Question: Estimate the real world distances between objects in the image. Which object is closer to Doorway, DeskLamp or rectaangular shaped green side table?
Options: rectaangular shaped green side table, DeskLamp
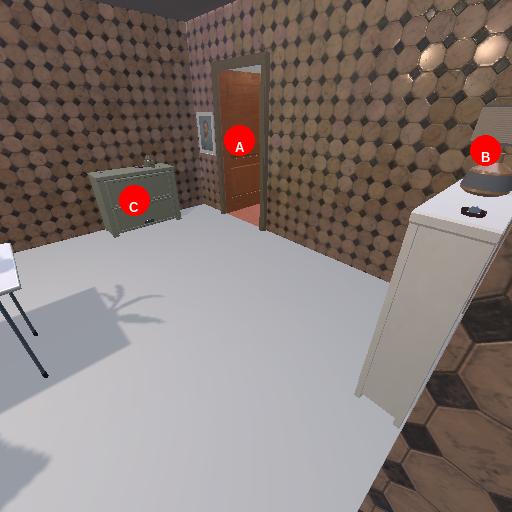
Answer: rectaangular shaped green side table